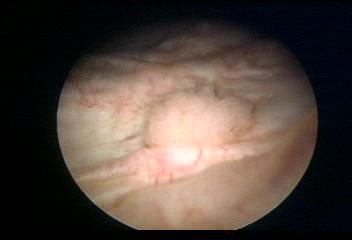
Modality: WLC
Class: Malignant
Subclass: LowGradePapillary
Lesion: L1
Stage: Ta
Morphology: Papillary
Bladder cancer association: Yes
Annotated structures: Tumor